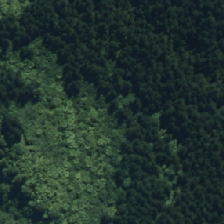
Land cover: broadleaved_indigenous_hardwood